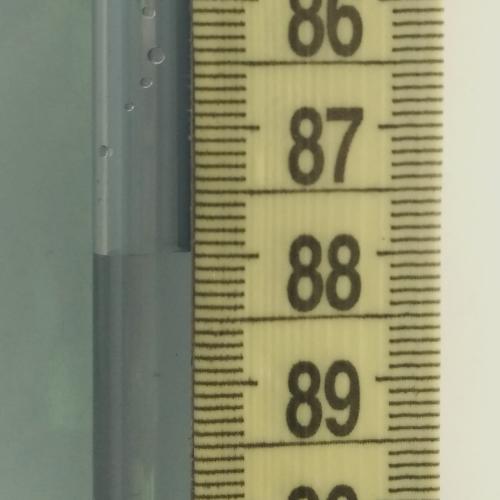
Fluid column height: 88.0 cm